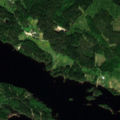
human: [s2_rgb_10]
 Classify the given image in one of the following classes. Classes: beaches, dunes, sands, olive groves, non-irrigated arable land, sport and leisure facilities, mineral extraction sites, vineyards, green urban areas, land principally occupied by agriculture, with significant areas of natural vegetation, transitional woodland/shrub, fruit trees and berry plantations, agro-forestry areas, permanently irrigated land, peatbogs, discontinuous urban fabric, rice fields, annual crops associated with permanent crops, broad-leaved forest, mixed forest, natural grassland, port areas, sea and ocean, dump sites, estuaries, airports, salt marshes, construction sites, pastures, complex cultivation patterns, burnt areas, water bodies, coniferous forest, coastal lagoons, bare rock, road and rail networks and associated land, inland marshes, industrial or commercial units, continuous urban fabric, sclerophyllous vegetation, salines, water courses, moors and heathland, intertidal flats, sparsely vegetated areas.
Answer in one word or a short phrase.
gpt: land principally occupied by agriculture, with significant areas of natural vegetation, coniferous forest, mixed forest, water bodies